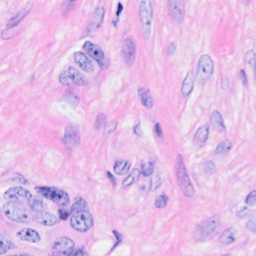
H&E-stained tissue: Breast